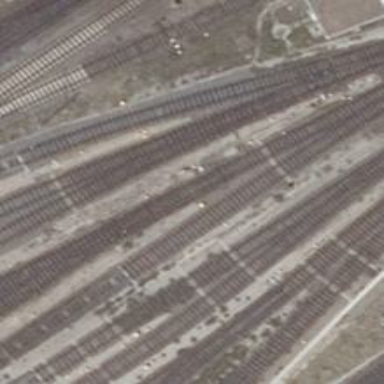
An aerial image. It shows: Rail yard with electrified contact lines for the railway.